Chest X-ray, PA view. Patient: 68 years old, sex F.
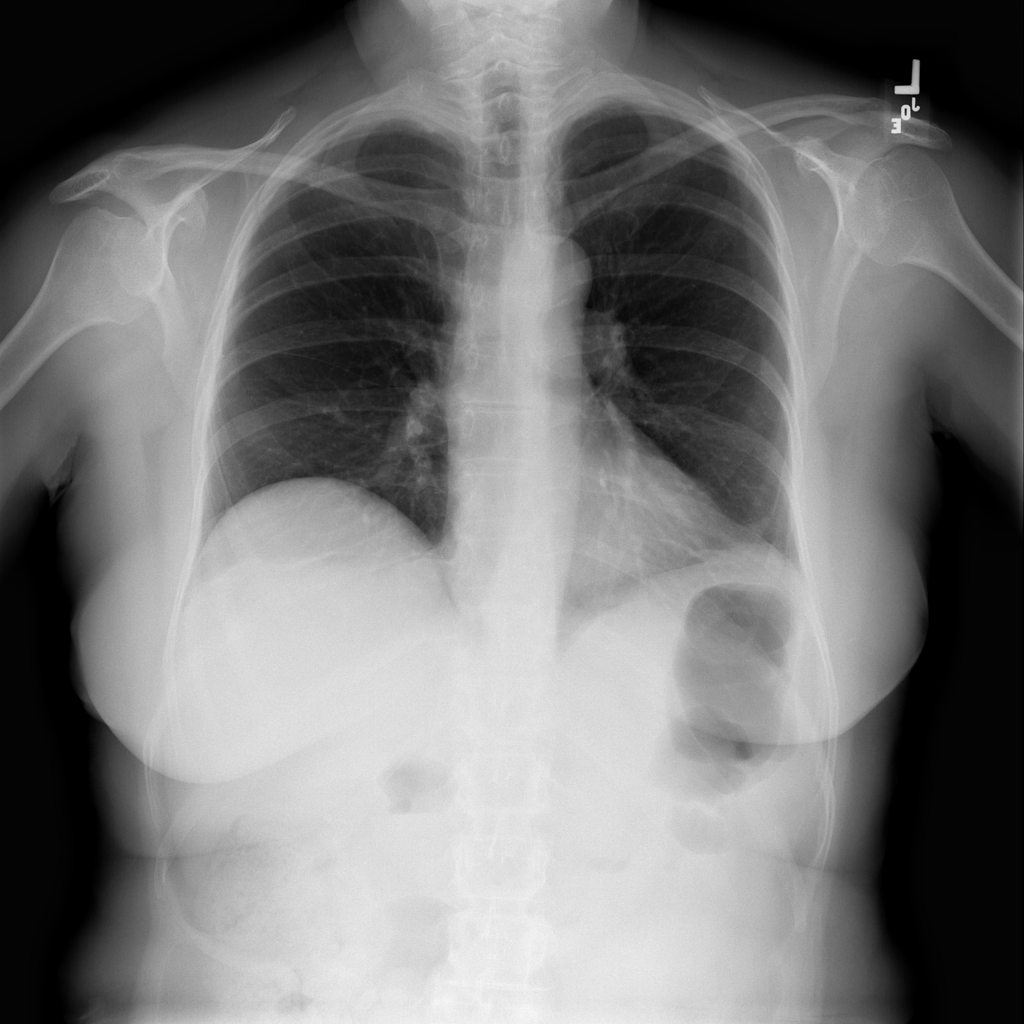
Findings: Atelectasis